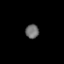
Tissue: prostate
Cell type: T cells
Senescence score: 0.3257
Nuclear area (px): 184
Mean DAPI intensity: 109.283